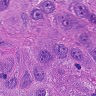
Metastatic tissue present: yes